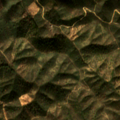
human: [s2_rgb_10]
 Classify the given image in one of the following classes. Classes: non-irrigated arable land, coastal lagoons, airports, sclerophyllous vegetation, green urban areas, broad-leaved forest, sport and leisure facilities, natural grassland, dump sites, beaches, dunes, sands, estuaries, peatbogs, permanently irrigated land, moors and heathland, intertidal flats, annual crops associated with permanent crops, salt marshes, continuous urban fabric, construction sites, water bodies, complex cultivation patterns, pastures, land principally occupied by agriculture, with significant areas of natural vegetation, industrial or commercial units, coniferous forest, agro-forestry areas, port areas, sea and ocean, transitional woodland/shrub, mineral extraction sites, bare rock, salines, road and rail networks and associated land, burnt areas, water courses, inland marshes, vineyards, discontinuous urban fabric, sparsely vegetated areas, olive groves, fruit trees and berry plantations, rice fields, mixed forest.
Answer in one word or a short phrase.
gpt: broad-leaved forest, sclerophyllous vegetation, transitional woodland/shrub